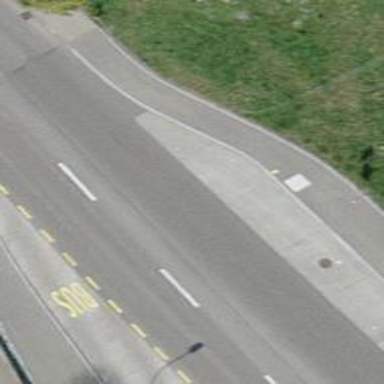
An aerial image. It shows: Bus stop equipped with public transport stop position.